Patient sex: M
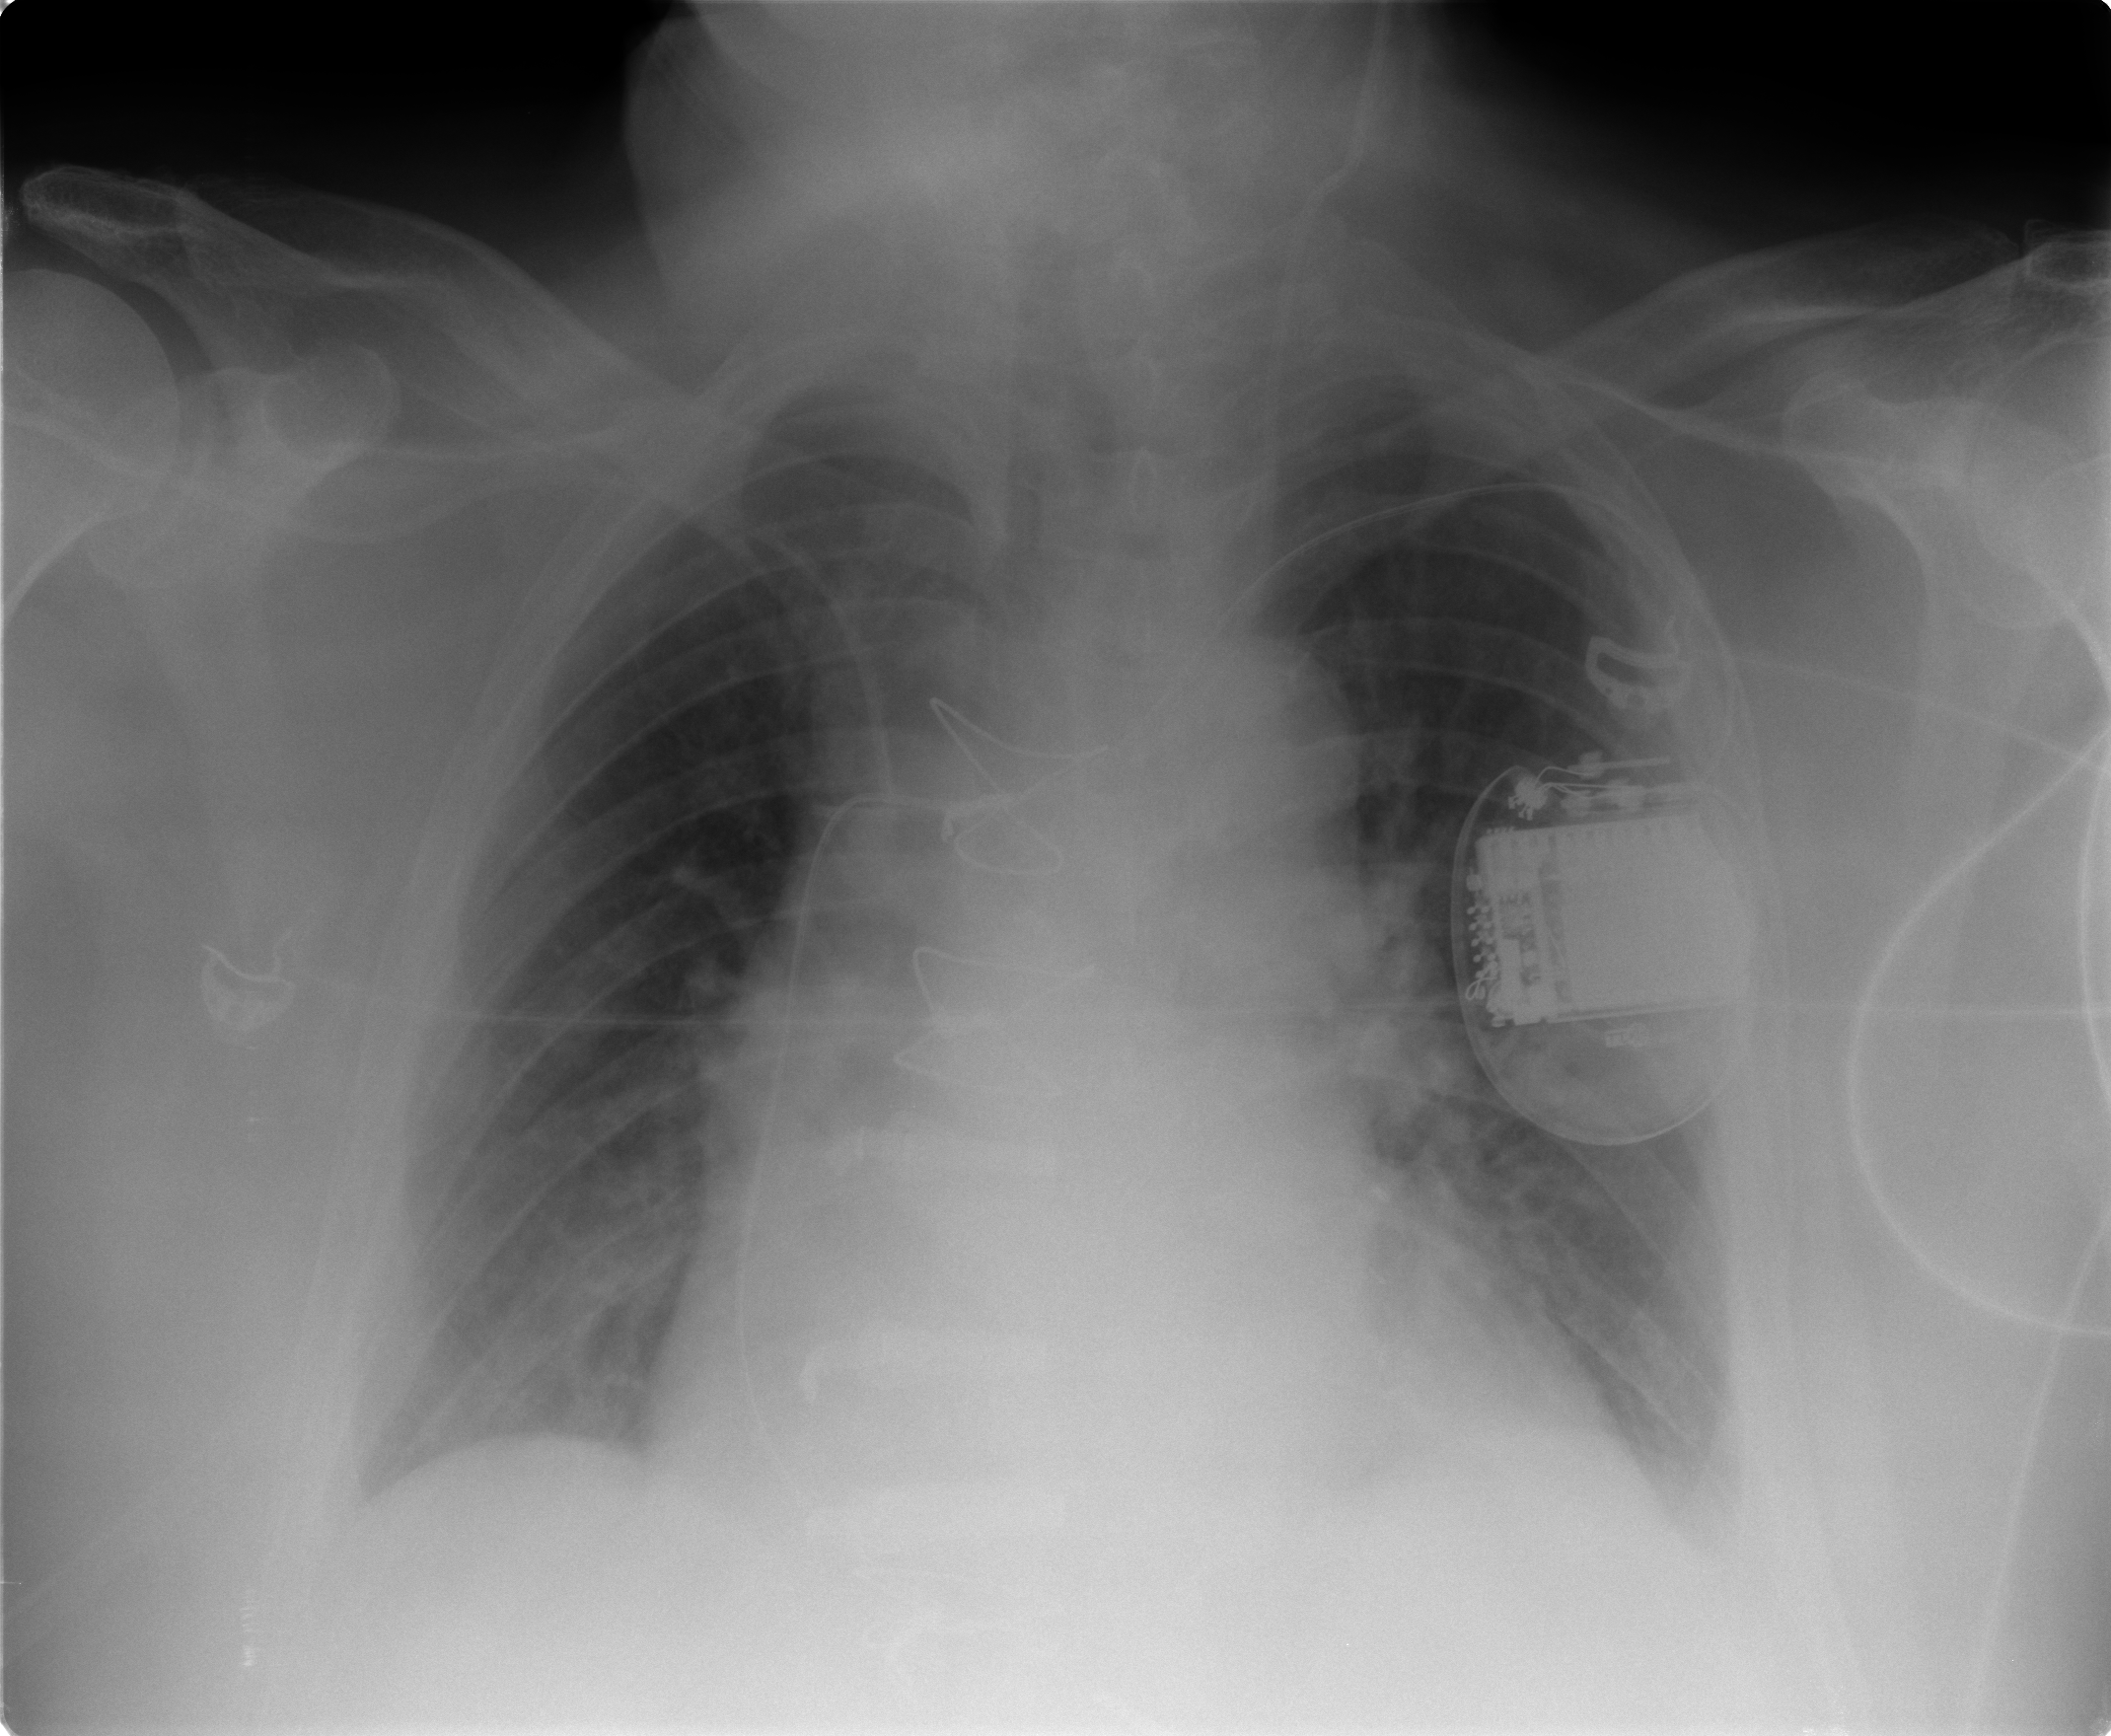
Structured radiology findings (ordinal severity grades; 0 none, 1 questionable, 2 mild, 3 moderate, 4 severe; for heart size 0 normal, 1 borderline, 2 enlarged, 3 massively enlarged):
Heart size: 2
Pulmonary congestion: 2
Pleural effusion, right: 1
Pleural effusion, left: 2
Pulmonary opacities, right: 0
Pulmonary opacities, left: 0
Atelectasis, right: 2
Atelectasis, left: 2